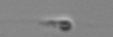
Label: flagellate_morphotype3